Question: I'm trying to run application working with derby database. I've installed derby. Added jars to classpath and to build path of eclipse. I'm working with <URL>. When I run sample app it starts and finishes successfully. But when I use in my program:
'''
Class.forName("org.apache.derby.jdbc.EmbeddedDriver").newInstance();
'''
It says:
'''
java.lang.ClassNotFoundException: org.apache.derby.jdbc.EmbeddedDriver
'''
Though it works fine at sample. I'm stuck. Need help.
my classpath:
'/opt/Apache/db-derby-10.10.1.1-bin/lib/derby.jar:/opt/Apache/db-derby-10.10.1.1-bin/lib/derbytools.jar':

Full stack trace
'''
11.02.2014 11:54:20 org.apache.catalina.core.AprLifecycleListener init
INFO: The APR based Apache Tomcat Native library which allows optimal performance in production environments was not found on the java.library.path: .:/Library/Java/Extensions:/System/Library/Java/Extensions:/usr/lib/java
11.02.2014 11:54:20 org.apache.tomcat.util.digester.SetPropertiesRule begin
WARNING: [SetPropertiesRule]{Server/Service/Engine/Host/Context} Setting property 'source' to 'org.eclipse.jst.jee.server:Java_lab1' did not find a matching property.
11.02.2014 11:54:20 org.apache.tomcat.util.digester.SetPropertiesRule begin
WARNING: [SetPropertiesRule]{Server/Service/Engine/Host/Context} Setting property 'source' to 'org.eclipse.jst.jee.server:Java_lab2' did not find a matching property.
11.02.2014 11:54:20 org.apache.tomcat.util.digester.SetPropertiesRule begin
WARNING: [SetPropertiesRule]{Server/Service/Engine/Host/Context} Setting property 'source' to 'org.eclipse.jst.jee.server:Lab4DWP' did not find a matching property.
11.02.2014 11:54:20 org.apache.coyote.AbstractProtocol init
INFO: Initializing ProtocolHandler ["http-bio-8080"]
11.02.2014 11:54:20 org.apache.coyote.AbstractProtocol init
INFO: Initializing ProtocolHandler ["ajp-bio-8009"]
11.02.2014 11:54:20 org.apache.catalina.startup.Catalina load
INFO: Initialization processed in 559 ms
11.02.2014 11:54:20 org.apache.catalina.core.StandardService startInternal
INFO: Starting service Catalina
11.02.2014 11:54:20 org.apache.catalina.core.StandardEngine startInternal
INFO: Starting Servlet Engine: Apache Tomcat/7.0.42
11.02.2014 11:54:21 org.apache.catalina.startup.HostConfig deployDirectory
INFO: Deploying web application directory /usr/local/apache-tomcat-7.0.42/webapps/docs
11.02.2014 11:54:21 org.apache.catalina.startup.HostConfig deployDirectory
INFO: Deploying web application directory /usr/local/apache-tomcat-7.0.42/webapps/examples
11.02.2014 11:54:21 org.apache.catalina.core.ApplicationContext log
INFO: ContextListener: contextInitialized()
11.02.2014 11:54:21 org.apache.catalina.core.ApplicationContext log
INFO: SessionListener: contextInitialized()
11.02.2014 11:54:21 org.apache.catalina.core.ApplicationContext log
INFO: ContextListener: attributeAdded('org.apache.jasper.compiler.TldLocationsCache', 'org.apache.jasper.compiler.TldLocationsCache@63fb050c')
11.02.2014 11:54:21 org.apache.catalina.startup.HostConfig deployDirectory
INFO: Deploying web application directory /usr/local/apache-tomcat-7.0.42/webapps/host-manager
11.02.2014 11:54:21 org.apache.catalina.startup.HostConfig deployDirectory
INFO: Deploying web application directory /usr/local/apache-tomcat-7.0.42/webapps/manager
11.02.2014 11:54:21 org.apache.catalina.startup.HostConfig deployDirectory
INFO: Deploying web application directory /usr/local/apache-tomcat-7.0.42/webapps/ROOT
11.02.2014 11:54:21 org.apache.coyote.AbstractProtocol start
INFO: Starting ProtocolHandler ["http-bio-8080"]
11.02.2014 11:54:21 org.apache.coyote.AbstractProtocol start
INFO: Starting ProtocolHandler ["ajp-bio-8009"]
11.02.2014 11:54:21 org.apache.catalina.startup.Catalina start
INFO: Server startup in 628 ms
java.lang.ClassNotFoundException: org.apache.derby.jdbc.EmbeddedDriver
at org.apache.catalina.loader.WebappClassLoader.loadClass(WebappClassLoader.java:1714)
at org.apache.catalina.loader.WebappClassLoader.loadClass(WebappClassLoader.java:1559)
at java.lang.Class.forName0(Native Method)
at java.lang.Class.forName(Class.java:171)
at DB.DBServlet.doGet(DBServlet.java:49)
at javax.servlet.http.HttpServlet.service(HttpServlet.java:621)
at javax.servlet.http.HttpServlet.service(HttpServlet.java:728)
at org.apache.catalina.core.ApplicationFilterChain.internalDoFilter(ApplicationFilterChain.java:305)
at org.apache.catalina.core.ApplicationFilterChain.doFilter(ApplicationFilterChain.java:210)
at org.apache.catalina.core.StandardWrapperValve.invoke(StandardWrapperValve.java:222)
at org.apache.catalina.core.StandardContextValve.invoke(StandardContextValve.java:123)
at org.apache.catalina.authenticator.AuthenticatorBase.invoke(AuthenticatorBase.java:502)
at org.apache.catalina.core.StandardHostValve.invoke(StandardHostValve.java:171)
at org.apache.catalina.valves.ErrorReportValve.invoke(ErrorReportValve.java:99)
at org.apache.catalina.valves.AccessLogValve.invoke(AccessLogValve.java:953)
at org.apache.catalina.core.StandardEngineValve.invoke(StandardEngineValve.java:118)
at org.apache.catalina.connector.CoyoteAdapter.service(CoyoteAdapter.java:408)
at org.apache.coyote.http11.AbstractHttp11Processor.process(AbstractHttp11Processor.java:1023)
at org.apache.coyote.AbstractProtocol$AbstractConnectionHandler.process(AbstractProtocol.java:589)
at org.apache.tomcat.util.net.JIoEndpoint$SocketProcessor.run(JIoEndpoint.java:310)
at java.util.concurrent.ThreadPoolExecutor$Worker.runTask(ThreadPoolExecutor.java:895)
at java.util.concurrent.ThreadPoolExecutor$Worker.run(ThreadPoolExecutor.java:918)
at java.lang.Thread.run(Thread.java:695)
11.02.2014 11:54:32 org.apache.catalina.core.StandardWrapperValve invoke
SEVERE: Servlet.service() for servlet [jsp] in context with path [/Lab4DWP] threw exception [java.lang.NullPointerException] with root cause
java.lang.NullPointerException
at org.apache.jsp.main_jsp._jspService(main_jsp.java:80)
at org.apache.jasper.runtime.HttpJspBase.service(HttpJspBase.java:70)
at javax.servlet.http.HttpServlet.service(HttpServlet.java:728)
at org.apache.jasper.servlet.JspServletWrapper.service(JspServletWrapper.java:432)
at org.apache.jasper.servlet.JspServlet.serviceJspFile(JspServlet.java:390)
at org.apache.jasper.servlet.JspServlet.service(JspServlet.java:334)
at javax.servlet.http.HttpServlet.service(HttpServlet.java:728)
at org.apache.catalina.core.ApplicationFilterChain.internalDoFilter(ApplicationFilterChain.java:305)
at org.apache.catalina.core.ApplicationFilterChain.doFilter(ApplicationFilterChain.java:210)
at org.apache.catalina.core.StandardWrapperValve.invoke(StandardWrapperValve.java:222)
at org.apache.catalina.core.StandardContextValve.invoke(StandardContextValve.java:123)
at org.apache.catalina.authenticator.AuthenticatorBase.invoke(AuthenticatorBase.java:502)
at org.apache.catalina.core.StandardHostValve.invoke(StandardHostValve.java:171)
at org.apache.catalina.valves.ErrorReportValve.invoke(ErrorReportValve.java:99)
at org.apache.catalina.valves.AccessLogValve.invoke(AccessLogValve.java:953)
at org.apache.catalina.core.StandardEngineValve.invoke(StandardEngineValve.java:118)
at org.apache.catalina.connector.CoyoteAdapter.service(CoyoteAdapter.java:408)
at org.apache.coyote.http11.AbstractHttp11Processor.process(AbstractHttp11Processor.java:1023)
at org.apache.coyote.AbstractProtocol$AbstractConnectionHandler.process(AbstractProtocol.java:589)
at org.apache.tomcat.util.net.JIoEndpoint$SocketProcessor.run(JIoEndpoint.java:312)
at java.util.concurrent.ThreadPoolExecutor$Worker.runTask(ThreadPoolExecutor.java:895)
at java.util.concurrent.ThreadPoolExecutor$Worker.run(ThreadPoolExecutor.java:918)
at java.lang.Thread.run(Thread.java:695)
'''
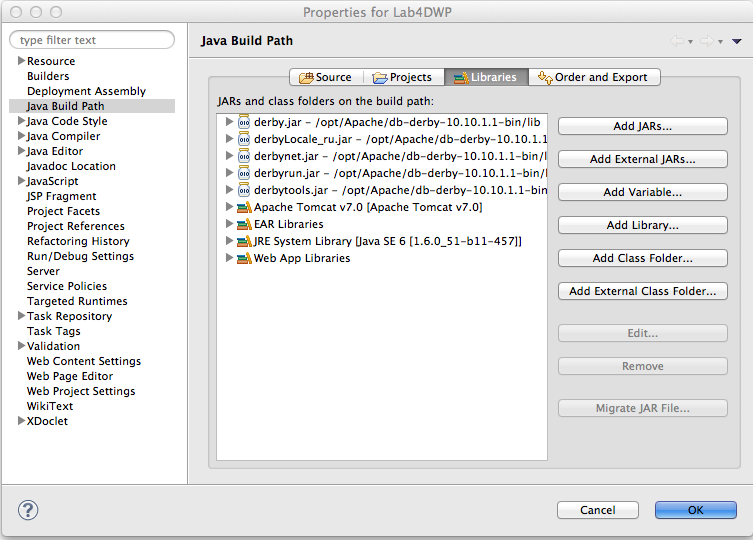
Answer: In Lab4DWP's WebContent/WEB-INF/lib copy paste all the Derby jars and try